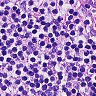
Metastatic tissue present: no